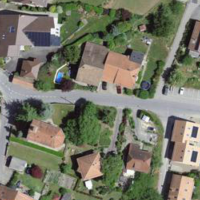
EUNIS habitat code: 54
Species observed at this site:
Echinochloa crus-galli